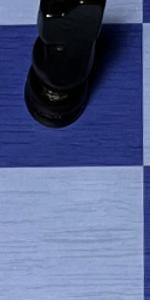
Label: Empty